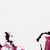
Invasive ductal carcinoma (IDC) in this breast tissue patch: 0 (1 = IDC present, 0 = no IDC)